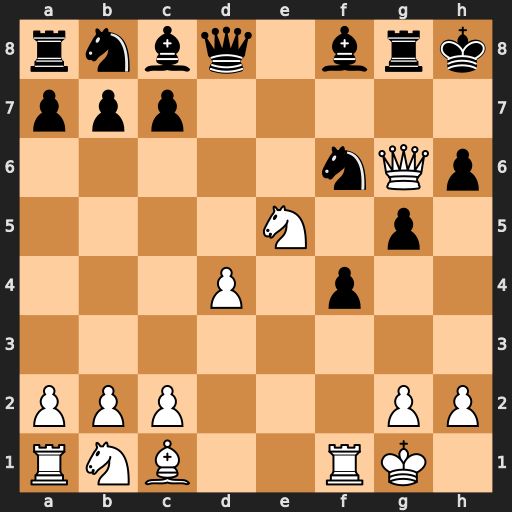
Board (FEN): rnbq1brk/ppp5/5nQp/4N1p1/3P1p2/8/PPP3PP/RNB2RK1
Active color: w
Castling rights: -
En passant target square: -
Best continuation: Nf7#